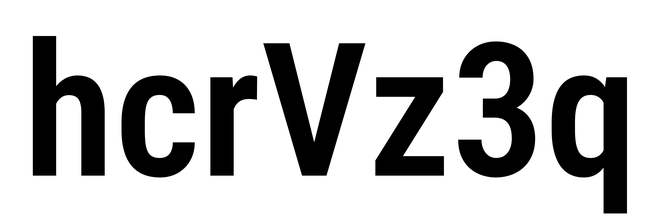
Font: Roboto_Condensed_SemiBold